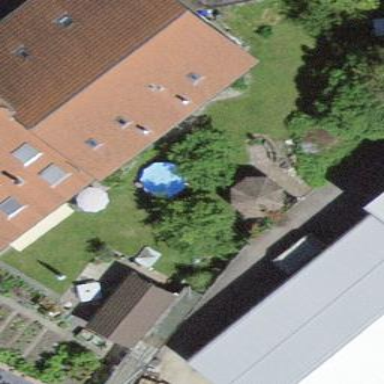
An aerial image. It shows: Building with gabled roof.